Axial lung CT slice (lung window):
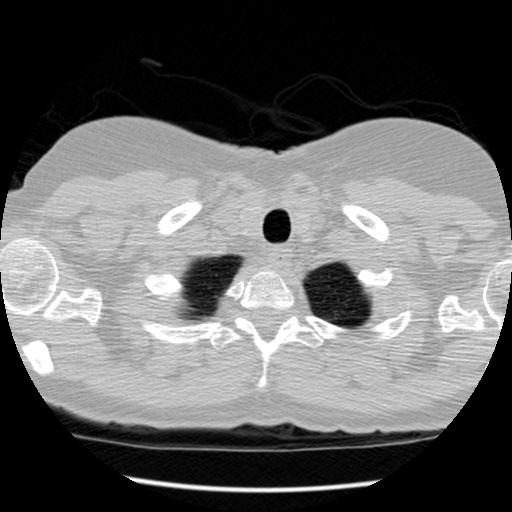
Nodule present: no